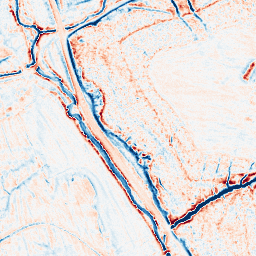
Category: edge_preserving
Decomposition family: anisotropic_diffusion
Decomposition parameters: iterations: 50
kappa: 50
gamma: 0.05
Upsampling method: bicubic
Upsampling parameters: scale: 2
Upsampling scale: 2